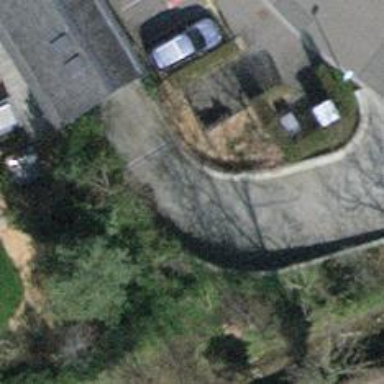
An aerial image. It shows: Parking entrance.